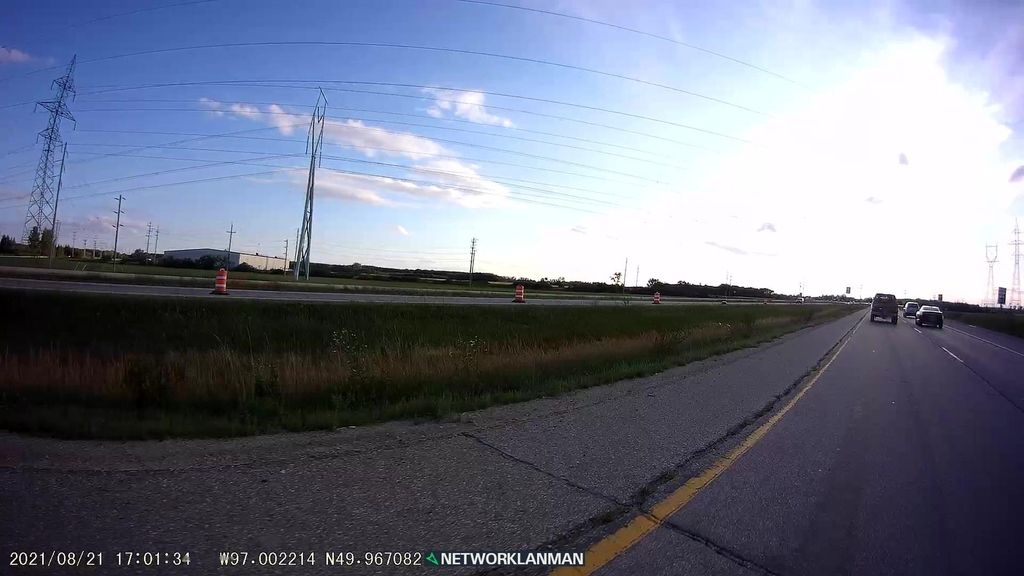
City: winnipeg